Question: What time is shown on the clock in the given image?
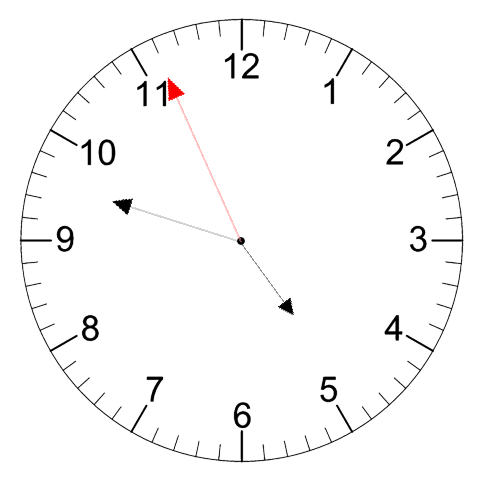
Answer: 04:47:56